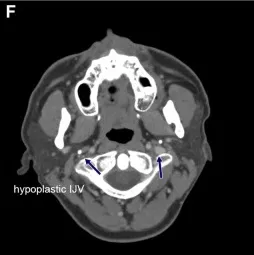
Preoperative contrast-enhanced CT and MR images of the case exhibiting a large, left-sided pedunculated protrusive diverticulum and ipsilateral distal TS stenosis coupled with contralateral TS hypoplasia. (E) Coronal contrast-enhanced MR image exhibiting the pedunculated diverticulum and underdeveloped contralateral sigmoid sinus.
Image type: radiology (ct)